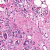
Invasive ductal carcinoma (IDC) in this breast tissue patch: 0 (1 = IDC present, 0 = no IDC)